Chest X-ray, AP view. Patient: 42 years old, sex M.
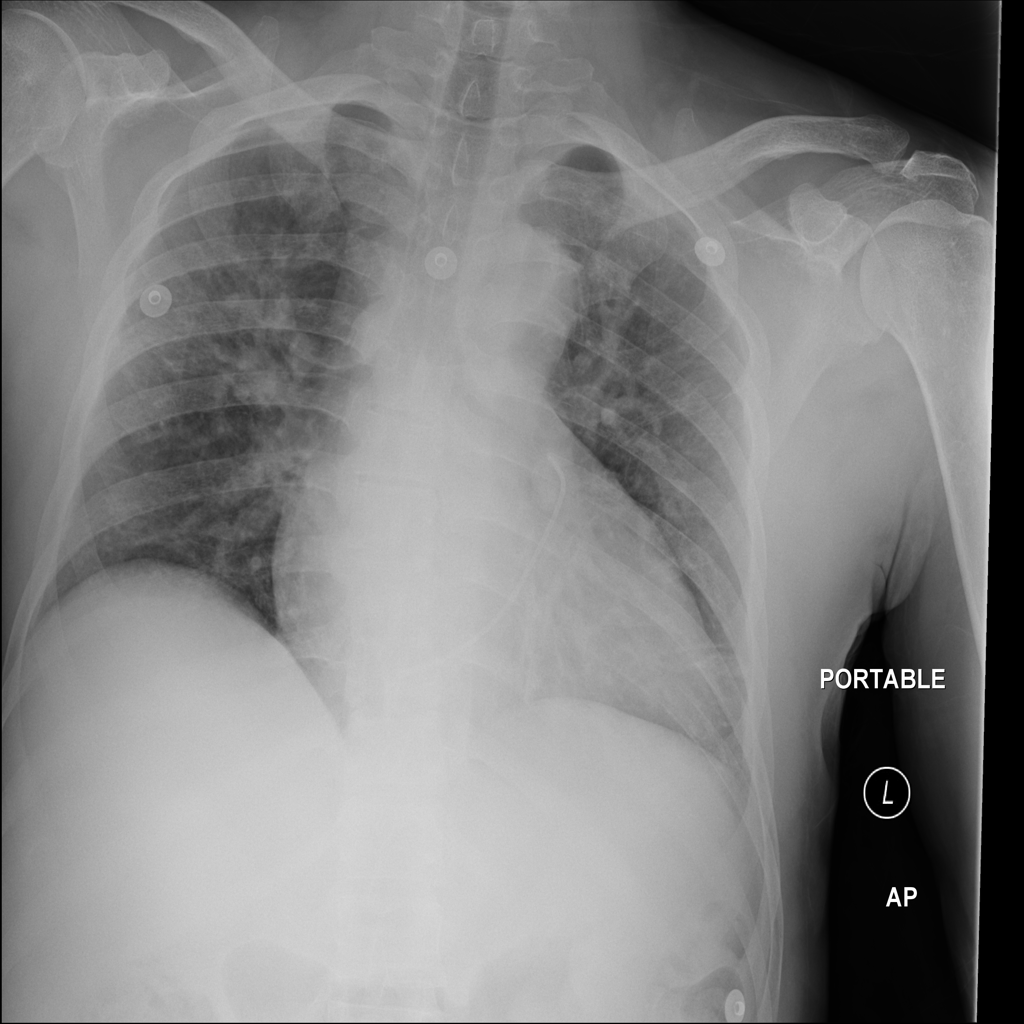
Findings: No Finding